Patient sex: M
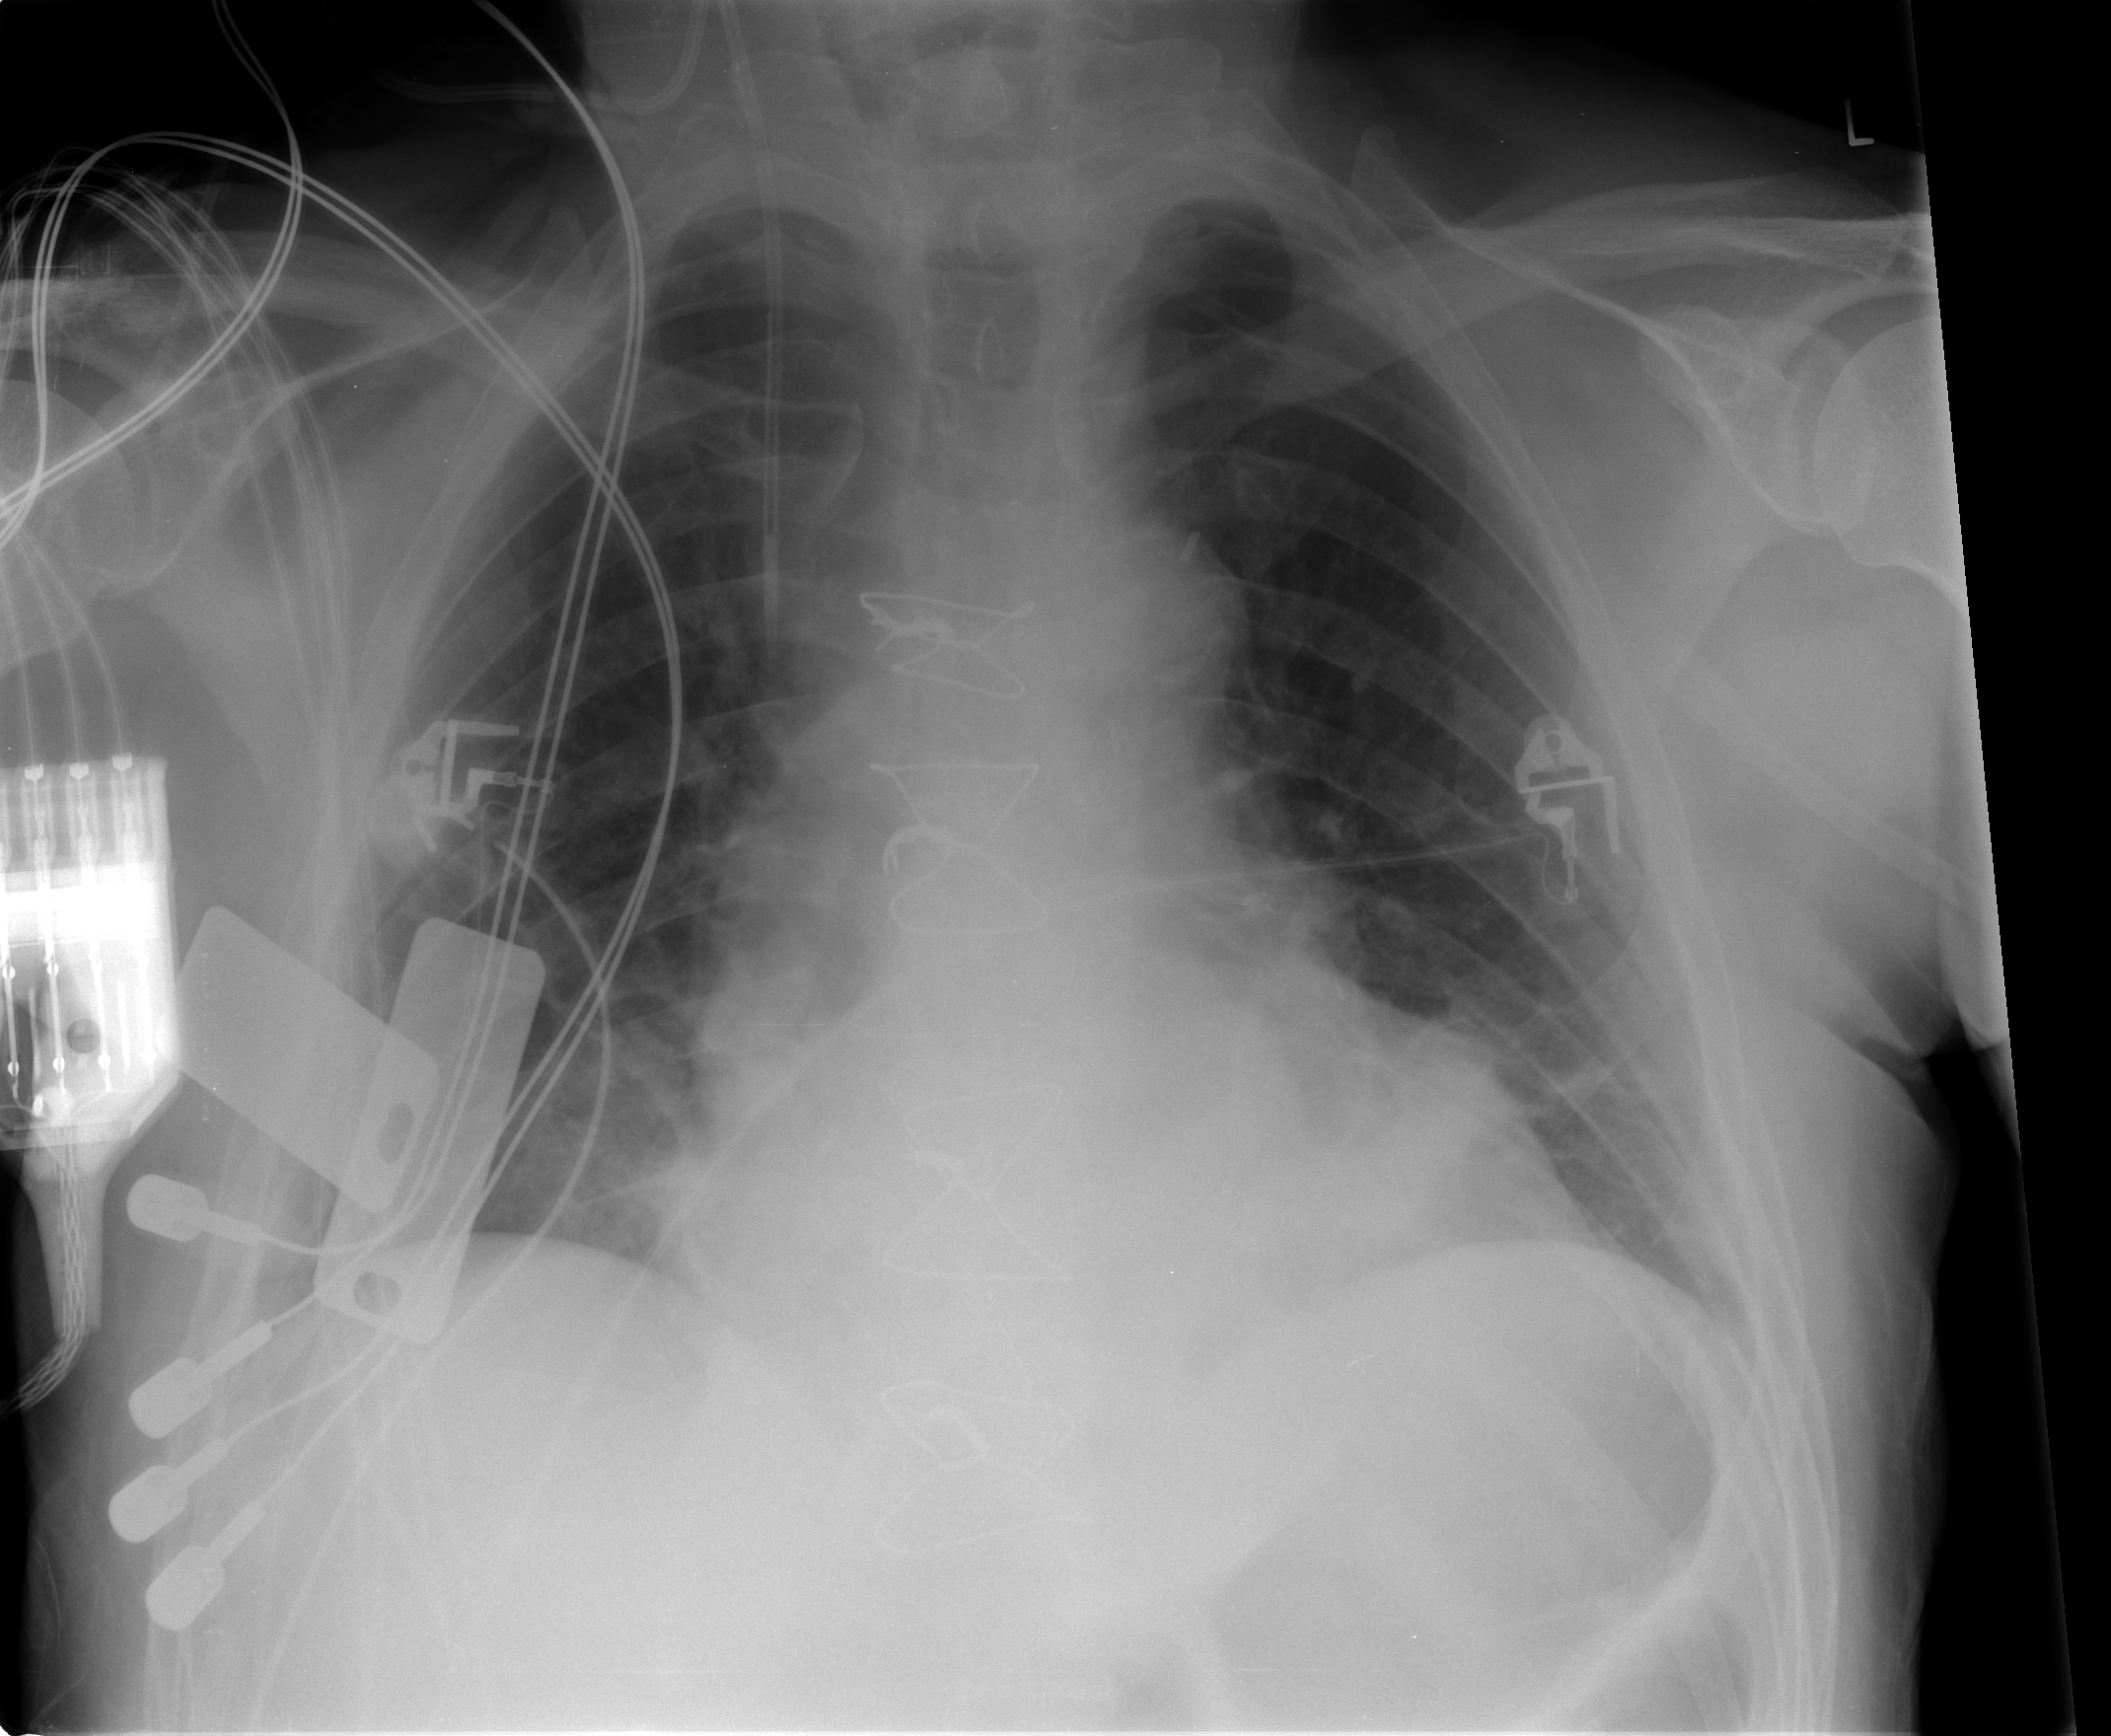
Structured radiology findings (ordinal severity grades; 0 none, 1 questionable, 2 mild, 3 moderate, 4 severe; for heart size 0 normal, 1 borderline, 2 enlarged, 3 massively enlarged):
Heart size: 2
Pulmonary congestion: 0
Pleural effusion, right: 0
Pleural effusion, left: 0
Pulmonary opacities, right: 0
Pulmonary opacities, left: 0
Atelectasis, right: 2
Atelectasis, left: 2